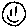
Label: smiley face